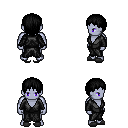
a pixel art fantasy rpg character, male body template, dark elf, purple skin, gray robe, teal pants, black plain hairstyle, gray slippers, four views (front, back, left, right), 2x2 character sprite sheet, small pixel art, hard edges, no anti-aliasing